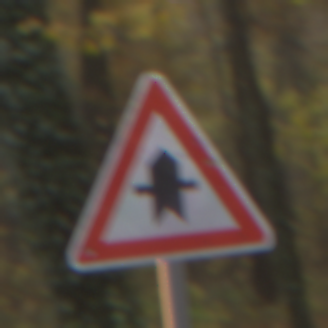
Verkehrszeichen: Vorfahrt
Umgebung: Outdoor, Nature
Tageszeit: MorningAfternoon
Wetter: Overcast
Licht: Natural
Jahreszeit: Autumn
Kontrast: LowContrast